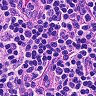
Metastatic tissue present: no